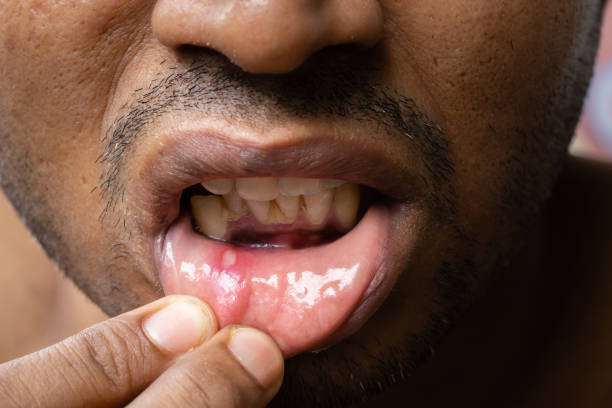
Condition: Mouth Ulcer